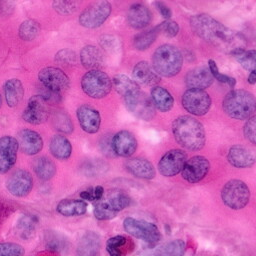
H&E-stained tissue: Pancreatic